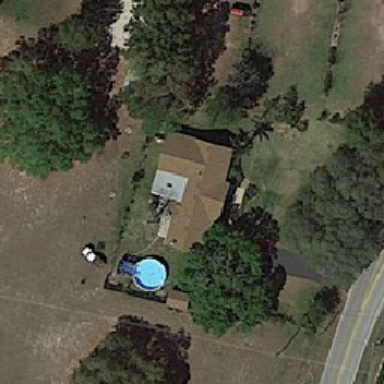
A pool with blue water and some little house beside the big house .